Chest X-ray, PA view. Patient: 50 years old, sex M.
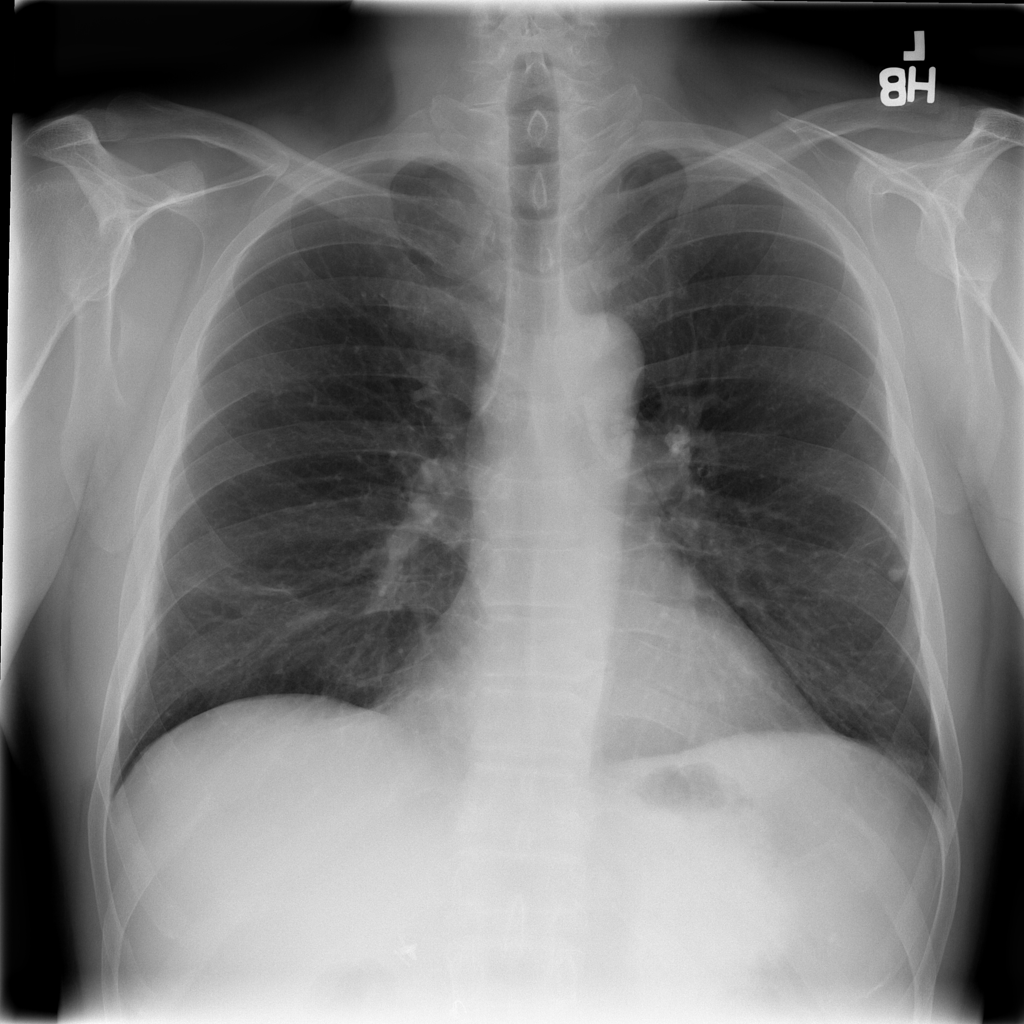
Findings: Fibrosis